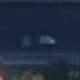
Vehicle type: Car